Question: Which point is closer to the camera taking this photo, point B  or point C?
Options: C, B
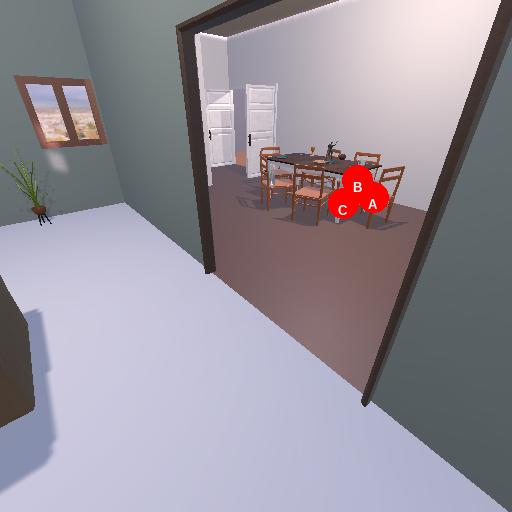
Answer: C